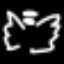
Label: angel